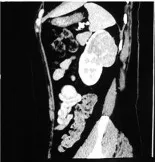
Sagittal.
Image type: radiology (ct)